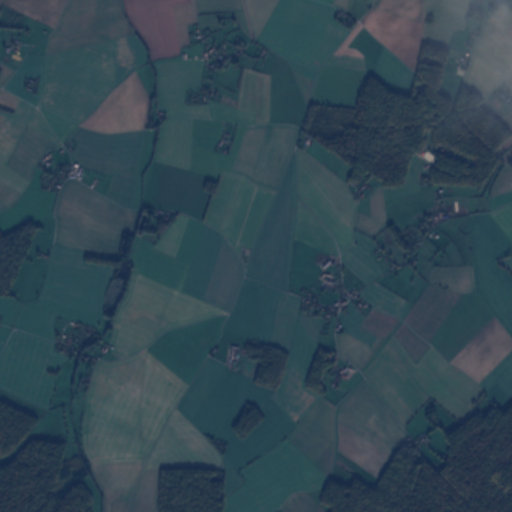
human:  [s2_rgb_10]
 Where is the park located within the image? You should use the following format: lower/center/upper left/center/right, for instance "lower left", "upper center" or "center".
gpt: The park is located in the center of the image.
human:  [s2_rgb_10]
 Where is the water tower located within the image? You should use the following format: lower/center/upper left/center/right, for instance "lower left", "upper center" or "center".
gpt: The water tower is located in the center of the image.
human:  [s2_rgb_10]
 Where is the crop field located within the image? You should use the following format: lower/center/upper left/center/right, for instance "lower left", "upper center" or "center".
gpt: There is no crop field in the image.